Field crop: maize
Growth stage: 2
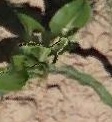
Species: maize